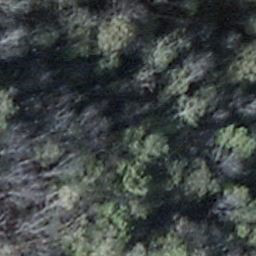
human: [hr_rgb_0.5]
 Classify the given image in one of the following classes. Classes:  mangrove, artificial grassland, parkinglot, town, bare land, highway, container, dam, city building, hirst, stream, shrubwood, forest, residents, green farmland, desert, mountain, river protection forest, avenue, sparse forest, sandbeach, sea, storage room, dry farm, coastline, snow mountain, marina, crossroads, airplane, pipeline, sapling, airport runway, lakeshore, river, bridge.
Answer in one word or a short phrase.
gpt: shrubwood